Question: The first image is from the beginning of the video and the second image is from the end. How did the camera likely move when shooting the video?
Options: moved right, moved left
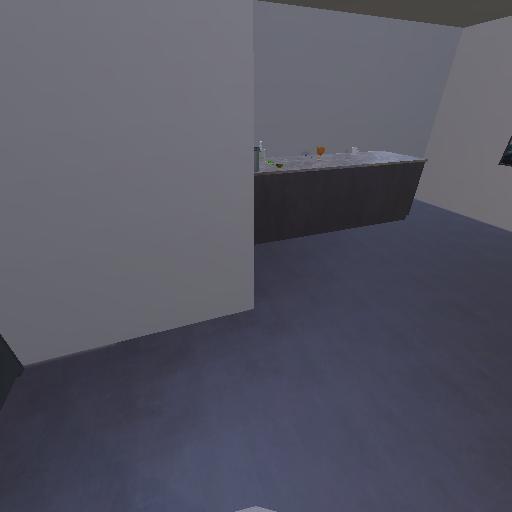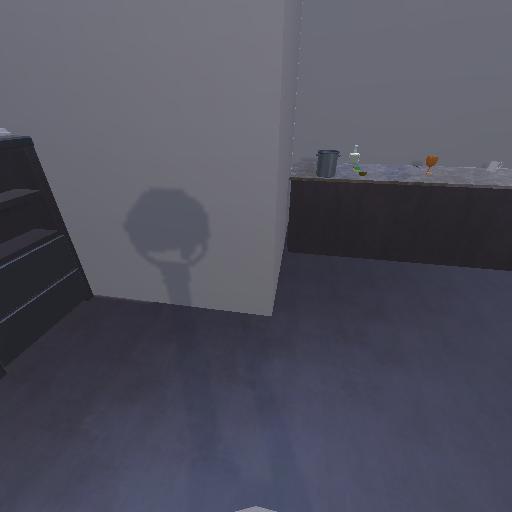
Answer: moved right